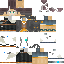
A male human skin with medium skin, wearing brown long hair dressed in a blue hoodie and black pants, featuring a closed mouth.